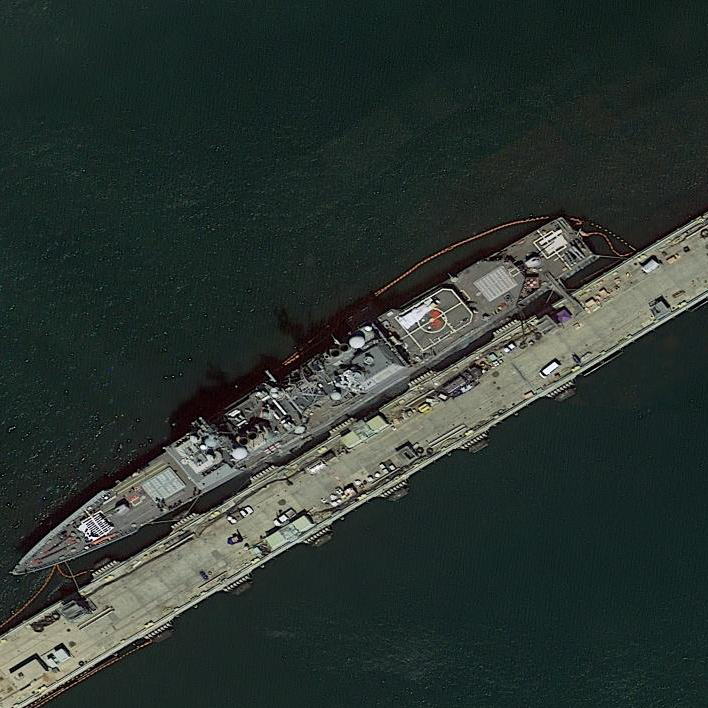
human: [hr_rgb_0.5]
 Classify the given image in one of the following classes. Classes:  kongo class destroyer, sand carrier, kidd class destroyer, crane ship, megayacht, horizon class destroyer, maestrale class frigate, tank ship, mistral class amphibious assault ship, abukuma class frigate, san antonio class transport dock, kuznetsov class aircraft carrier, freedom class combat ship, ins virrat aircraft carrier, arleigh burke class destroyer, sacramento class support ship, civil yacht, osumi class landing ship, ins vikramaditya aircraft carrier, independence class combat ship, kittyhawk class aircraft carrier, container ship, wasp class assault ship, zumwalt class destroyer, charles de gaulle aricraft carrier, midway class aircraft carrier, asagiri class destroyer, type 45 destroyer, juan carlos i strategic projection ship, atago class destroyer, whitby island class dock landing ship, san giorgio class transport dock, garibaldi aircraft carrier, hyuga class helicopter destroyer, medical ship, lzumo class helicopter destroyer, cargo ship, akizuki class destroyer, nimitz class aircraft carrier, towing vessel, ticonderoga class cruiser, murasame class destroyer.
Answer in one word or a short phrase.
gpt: Ticonderoga class cruiser